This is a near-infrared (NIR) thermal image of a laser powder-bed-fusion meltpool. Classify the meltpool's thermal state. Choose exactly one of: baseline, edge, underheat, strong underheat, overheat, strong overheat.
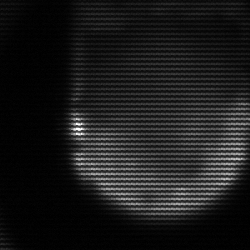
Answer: edge